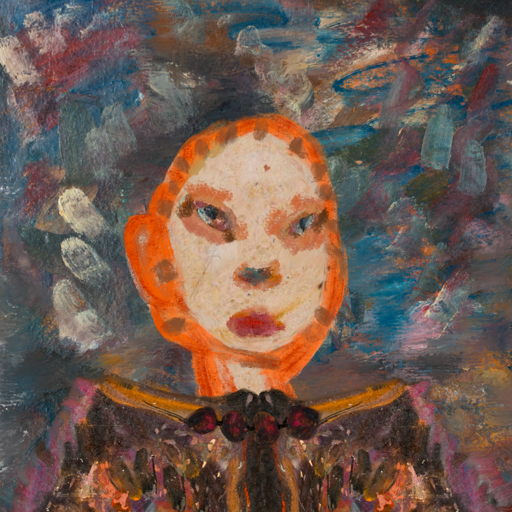
Background: Boggyland, Head And Neck Front: Rupkatha, Face Front: Boggyland, Bust: Gypsy_Queen, Hair Front: Blank, Head Accessory: Blank, Second Necklace: Blank, Necklace: Mosgoul, Baby: Blank